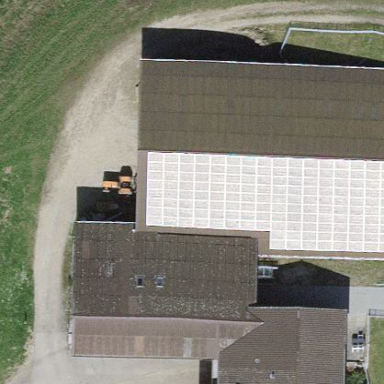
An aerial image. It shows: Solar photovoltaic panel generator.